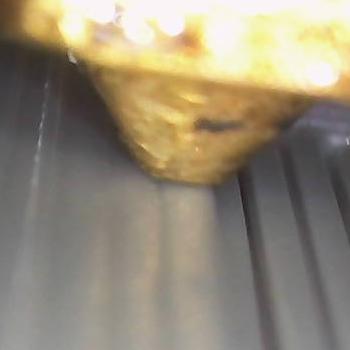
Flow rate: 265%